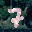
Label: 7